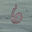
Label: 6